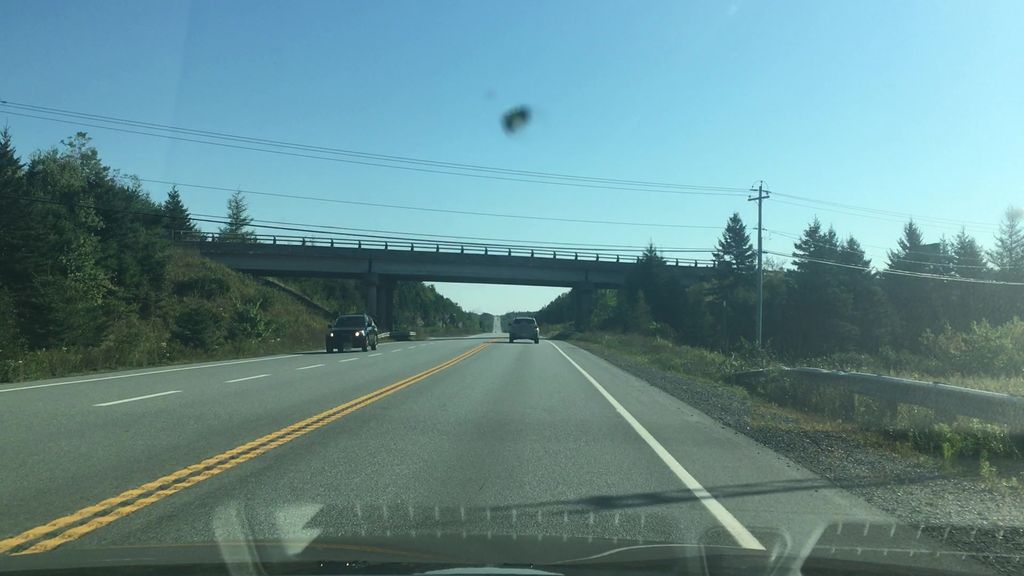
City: halifax